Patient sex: M
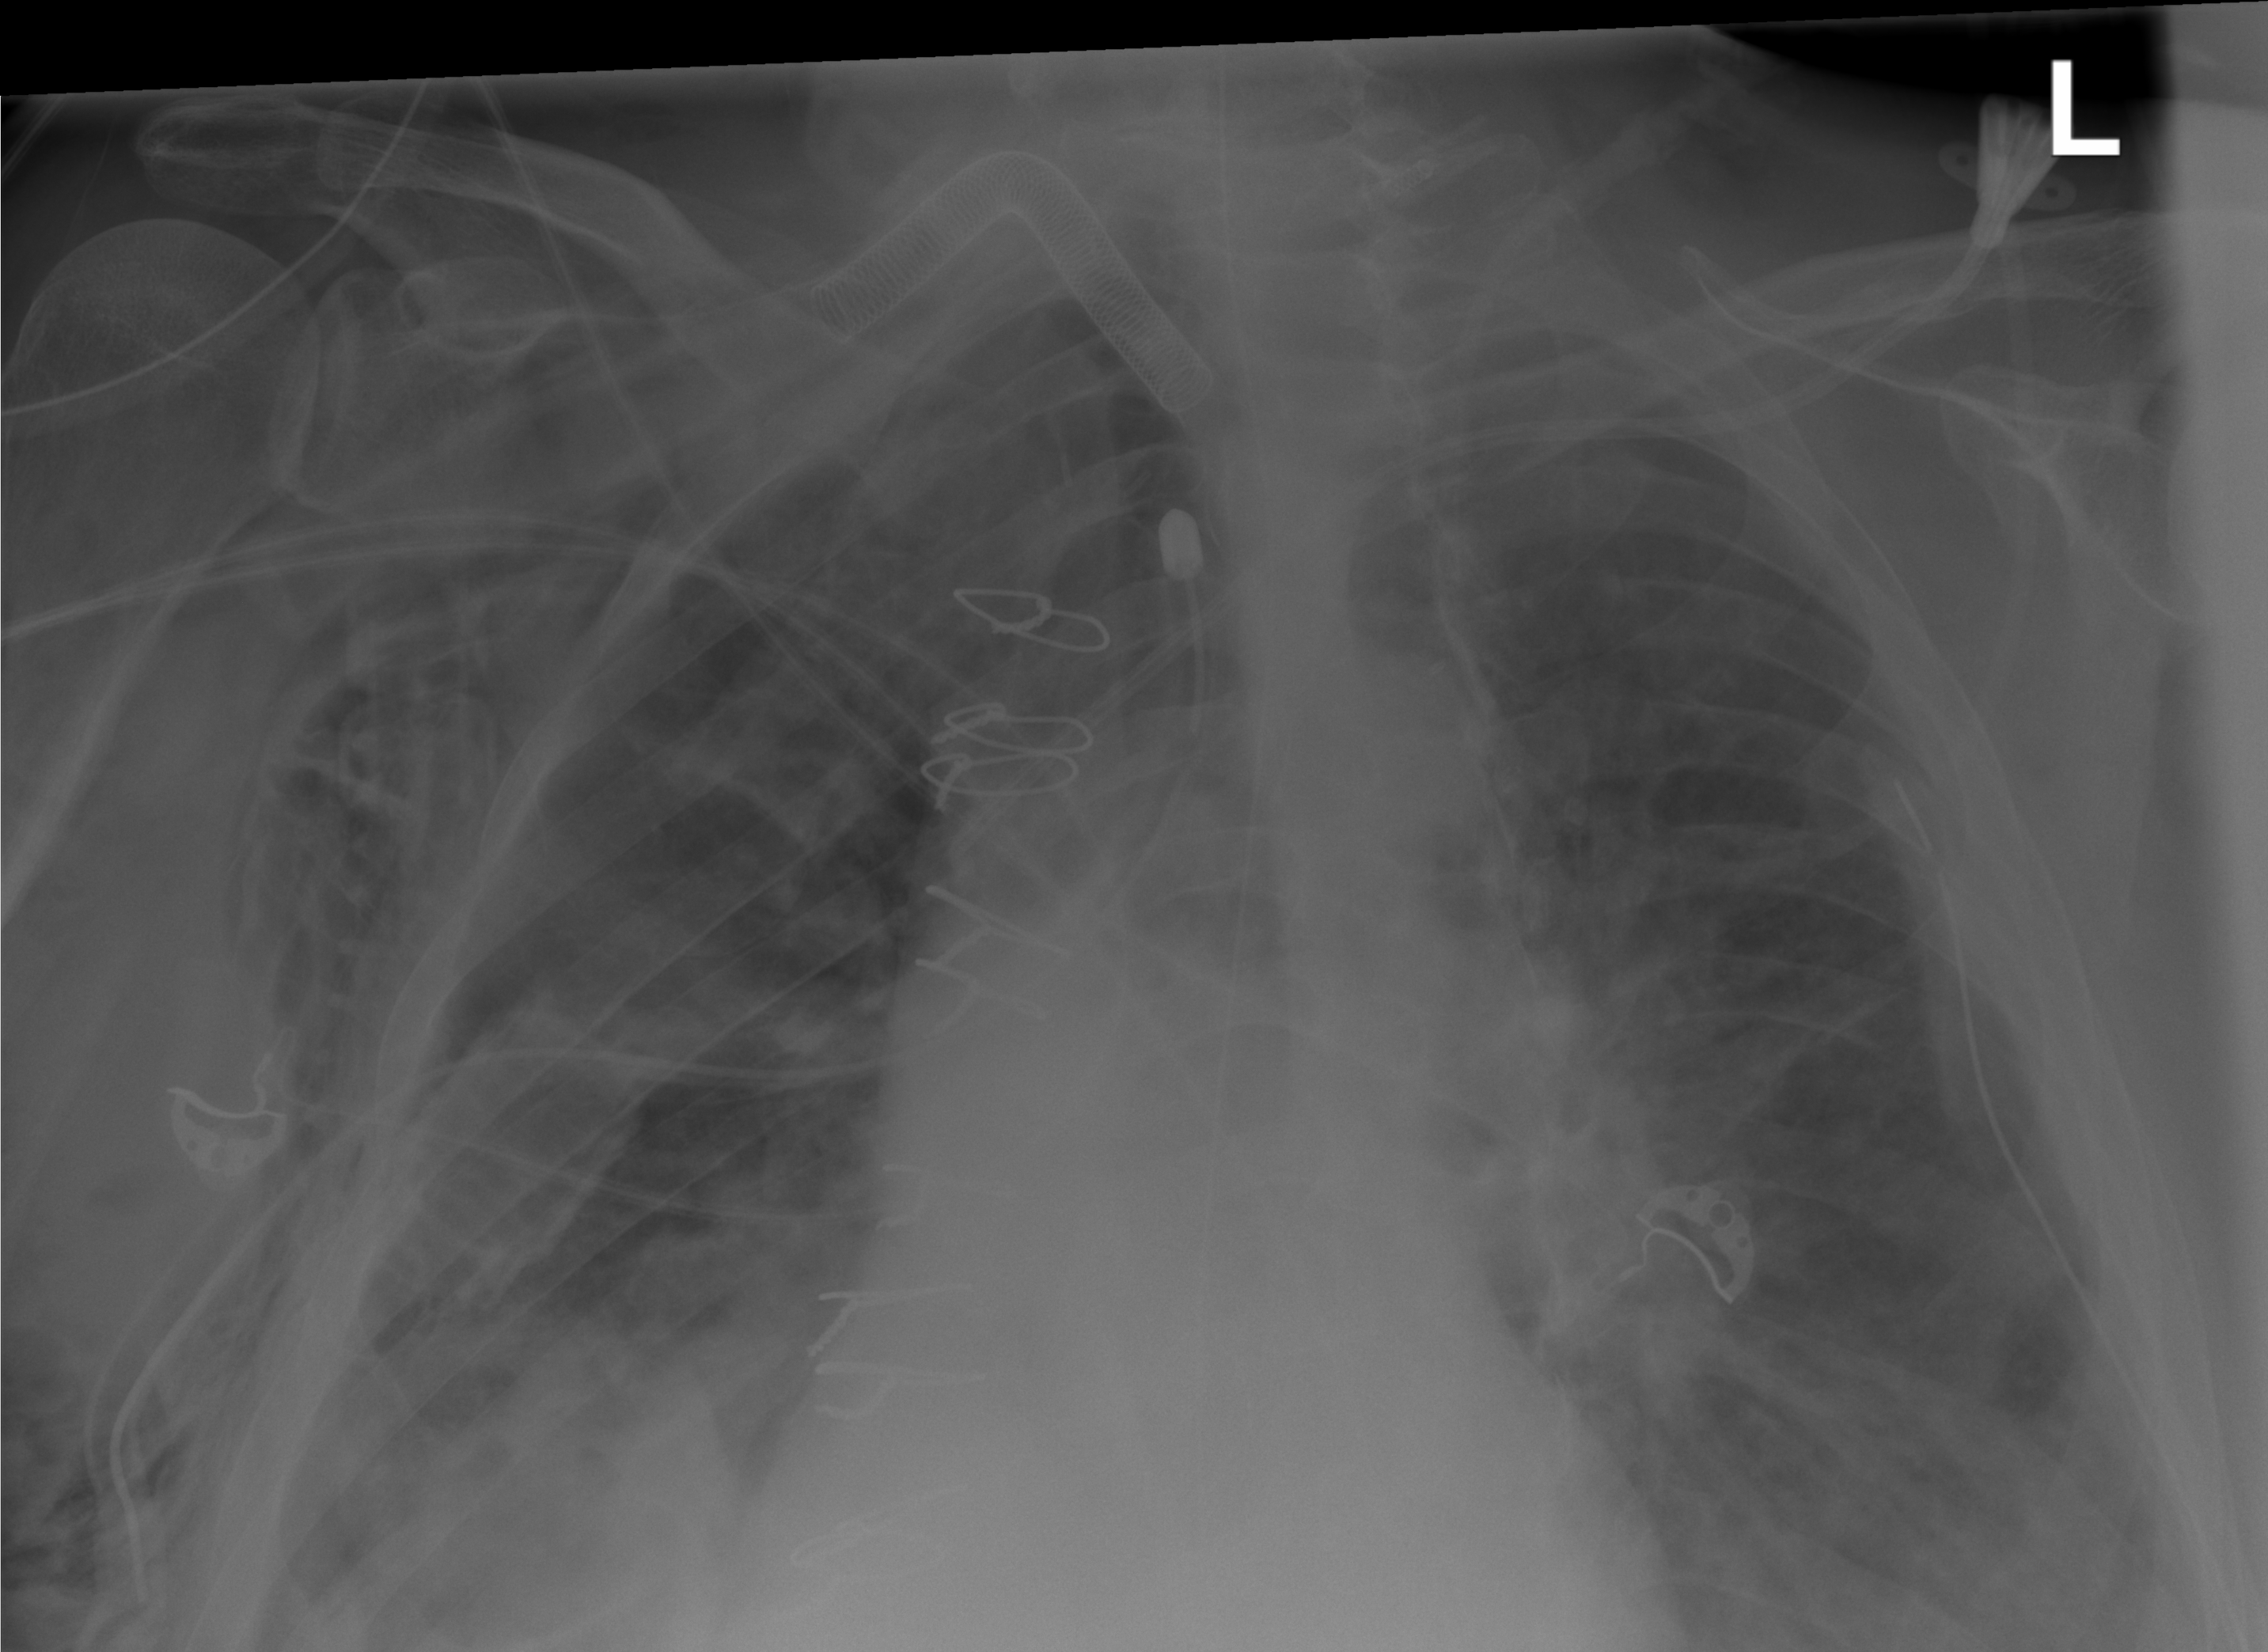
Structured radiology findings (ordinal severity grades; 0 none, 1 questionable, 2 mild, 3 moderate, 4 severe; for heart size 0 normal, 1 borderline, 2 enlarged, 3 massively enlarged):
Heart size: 2
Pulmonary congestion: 2
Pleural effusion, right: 2
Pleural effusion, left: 2
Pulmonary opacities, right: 2
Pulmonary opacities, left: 2
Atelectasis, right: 3
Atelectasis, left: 2